Question: In my <URL>, I was trying to display specific lines from the text file to display into textboxes.
I tried the solution'Jeremy Thompson' suggested and even the refactoring solution suggested by 'pinkfloydx33' (which is what I stuck to) and yes both solution worked for me but i found that the program displays data even if the string does not exist in the file.
For example. If I were to type any of the following: '1,01,001,2,02,002', it would continue to execute the code and display data. Can anybody tell me how I can fix this? I tried to get around this by limiting their input (for example they have to input 4-digits, no more no less) but my problem is the original keys have different lengths so I cannot apply that approach.
> ITEM KEY,DATE ADDED,PRODUCT NAME,BRAND,TYPE0001,10/08/2017,5s,Apple,Phone0002,10/08/2017,S5,Samsung,Phone
'''
string plist = @"sample_data.txt";
var line = File.ReadLines(plist).FirstOrDefault(l => l.Contains(txt_ik.Text));
if (line != null)
{
string[] parts = line.Split(',');
txt_data1.Text = parts[2];
txt_data2.Text = parts[3];
txt_data3.Text = parts[4];
MessageBox.Show("It exists!");
}
else
{
MessageBox.Show("Does not exist!");
}
'''

Sorry for the ambiguity! The user needs to enter the product key. When you hit submit and the item exists in the file, it's supposed to display the data in the textboxes. If not, a message would pop out to say that the item does not exist.
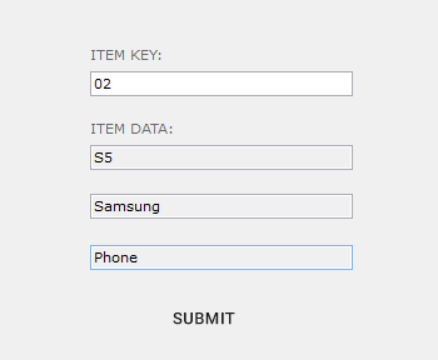
Answer: 'Contains' returns 'true' if the search-text exists anywhere on the line.
If you change this line:
'''
var line = File.ReadLines(plist).FirstOrDefault(l => l.Contains(txt_ik.Text));
'''
to
'''
var line = File.ReadLines(plist).FirstOrDefault(l => l.StartsWith(String.Format("{0},", txt_ik.Text)));
'''
you ensure the item-key equals the search item.
With 'String.Format("{0},", txt_ik.Text)' we're also adding a comma to the search-text.
Then you're sure the first item equals the search-text.